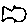
Label: fish